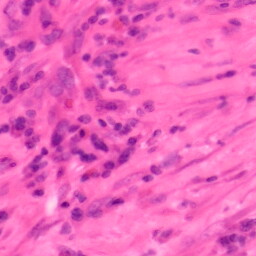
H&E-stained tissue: Colon